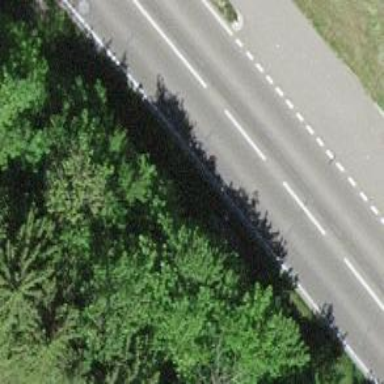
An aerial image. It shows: Primary highway.